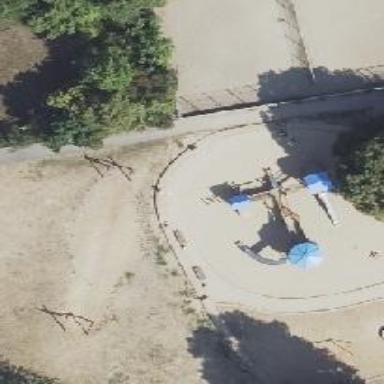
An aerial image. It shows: Playground featuring climbing wall.